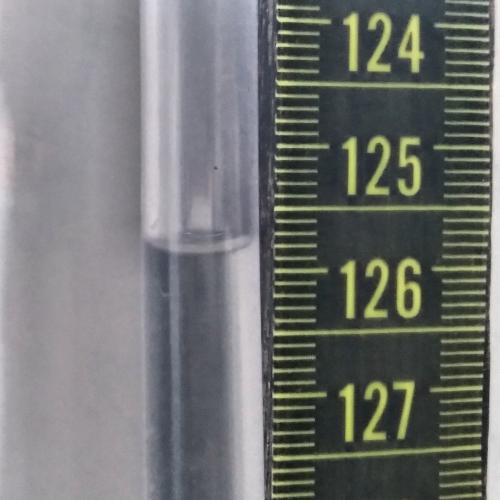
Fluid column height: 125.8 cm